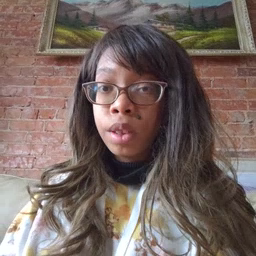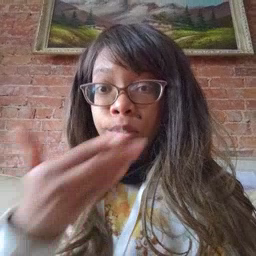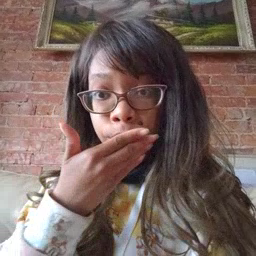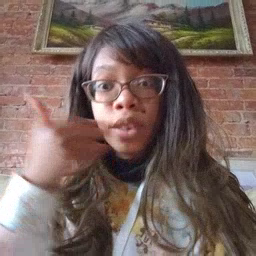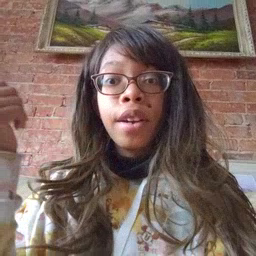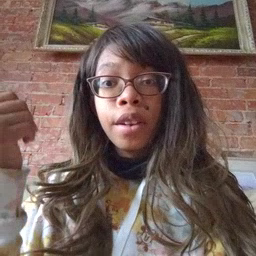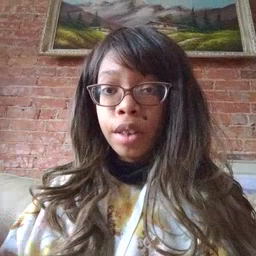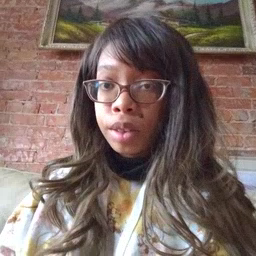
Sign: better